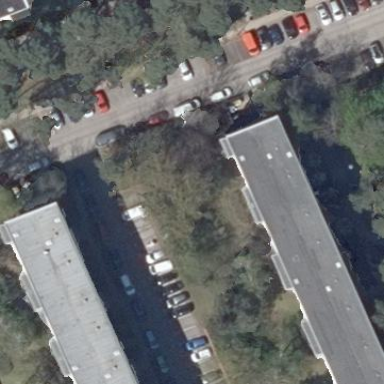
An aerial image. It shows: View of apartment building.